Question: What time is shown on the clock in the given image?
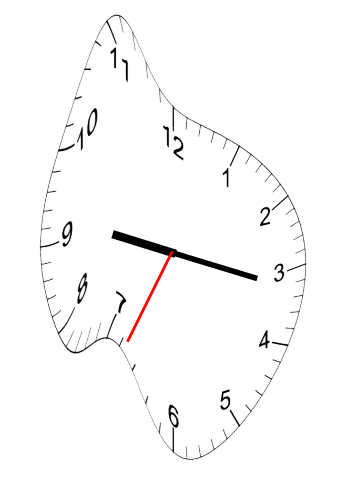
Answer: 09:16:34